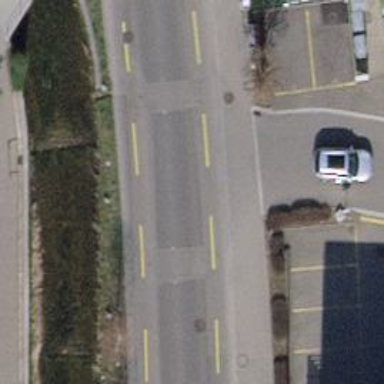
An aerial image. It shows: Secondary road with asphalt surface and lanes for cycling in both directions.